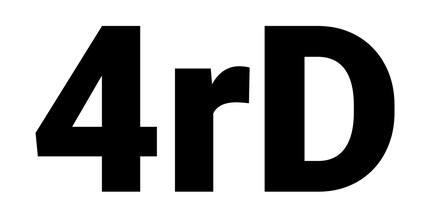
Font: Roboto_Black